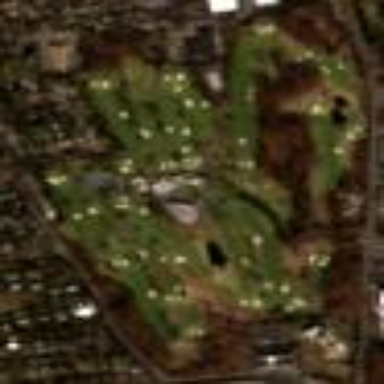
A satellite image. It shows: Golf course surrounded by greenery.